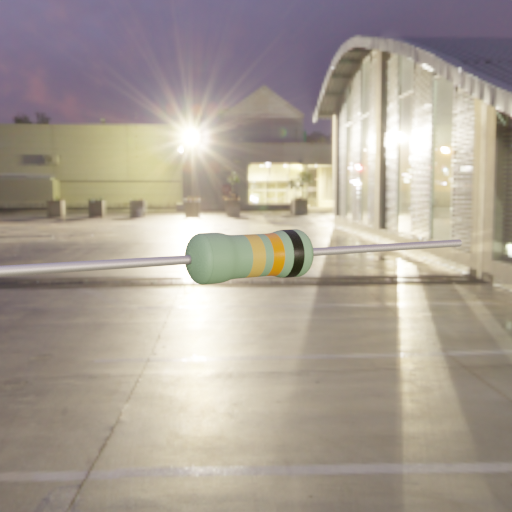
Resistor colour bands (in order): gold, orange, black